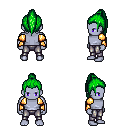
a pixel art fantasy rpg character, male body template, dark elf, purple skin, gold arm armor, metal pants, green long topknot hairstyle, four views (front, back, left, right), 2x2 character sprite sheet, small pixel art, hard edges, no anti-aliasing